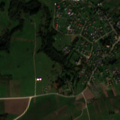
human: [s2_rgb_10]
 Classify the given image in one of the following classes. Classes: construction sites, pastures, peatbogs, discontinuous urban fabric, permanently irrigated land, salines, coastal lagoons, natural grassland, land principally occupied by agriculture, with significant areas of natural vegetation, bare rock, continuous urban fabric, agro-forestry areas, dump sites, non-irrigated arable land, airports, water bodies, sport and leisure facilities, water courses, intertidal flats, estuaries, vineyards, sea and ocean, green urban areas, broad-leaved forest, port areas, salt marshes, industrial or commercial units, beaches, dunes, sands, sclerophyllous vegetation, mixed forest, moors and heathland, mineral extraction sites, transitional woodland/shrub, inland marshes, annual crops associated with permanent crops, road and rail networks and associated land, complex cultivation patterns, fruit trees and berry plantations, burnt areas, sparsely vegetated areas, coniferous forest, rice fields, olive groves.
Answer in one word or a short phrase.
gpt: discontinuous urban fabric, pastures, complex cultivation patterns, land principally occupied by agriculture, with significant areas of natural vegetation